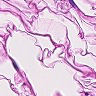
Metastatic tissue present: no